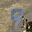
Label: 9